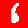
Digit: 6